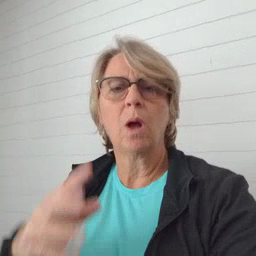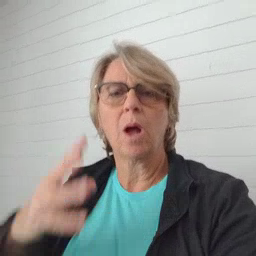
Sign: loud